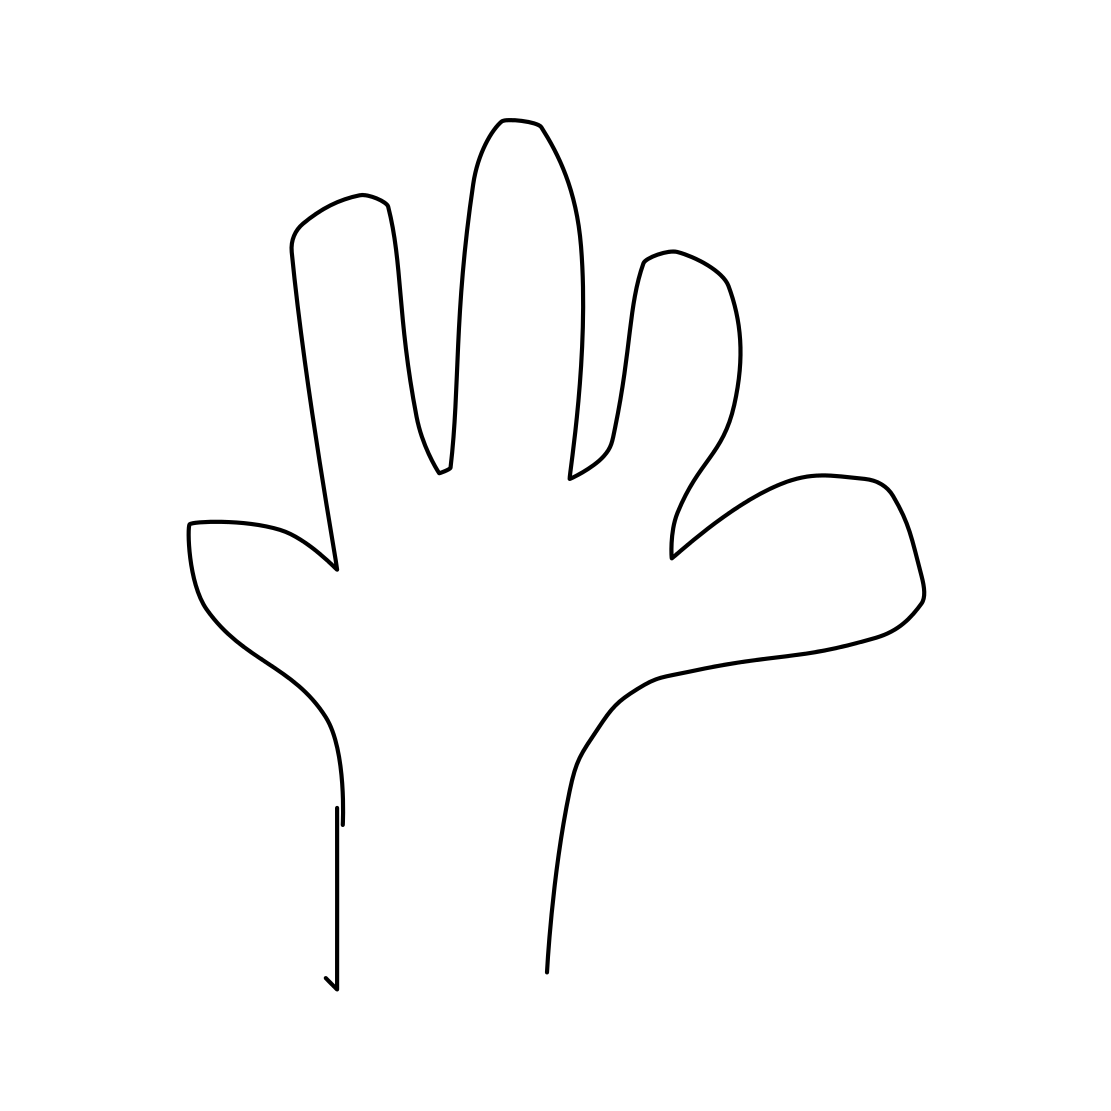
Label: hand